Field crop: tomato
Growth stage: 1
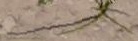
Species: cyperus